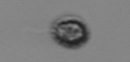
Label: Pseudochattonella_farcimen